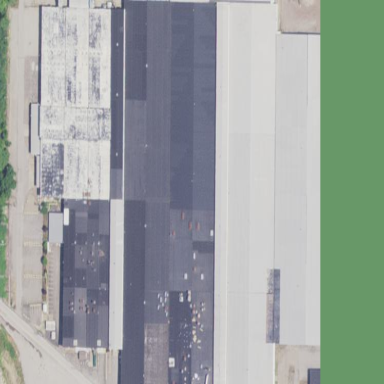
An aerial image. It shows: Industrial building.